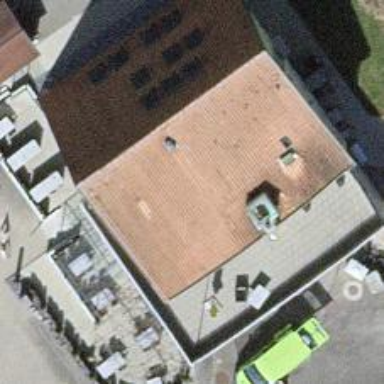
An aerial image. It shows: Restaurant.